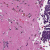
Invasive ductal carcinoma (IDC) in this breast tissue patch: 1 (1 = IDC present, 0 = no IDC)